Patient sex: M
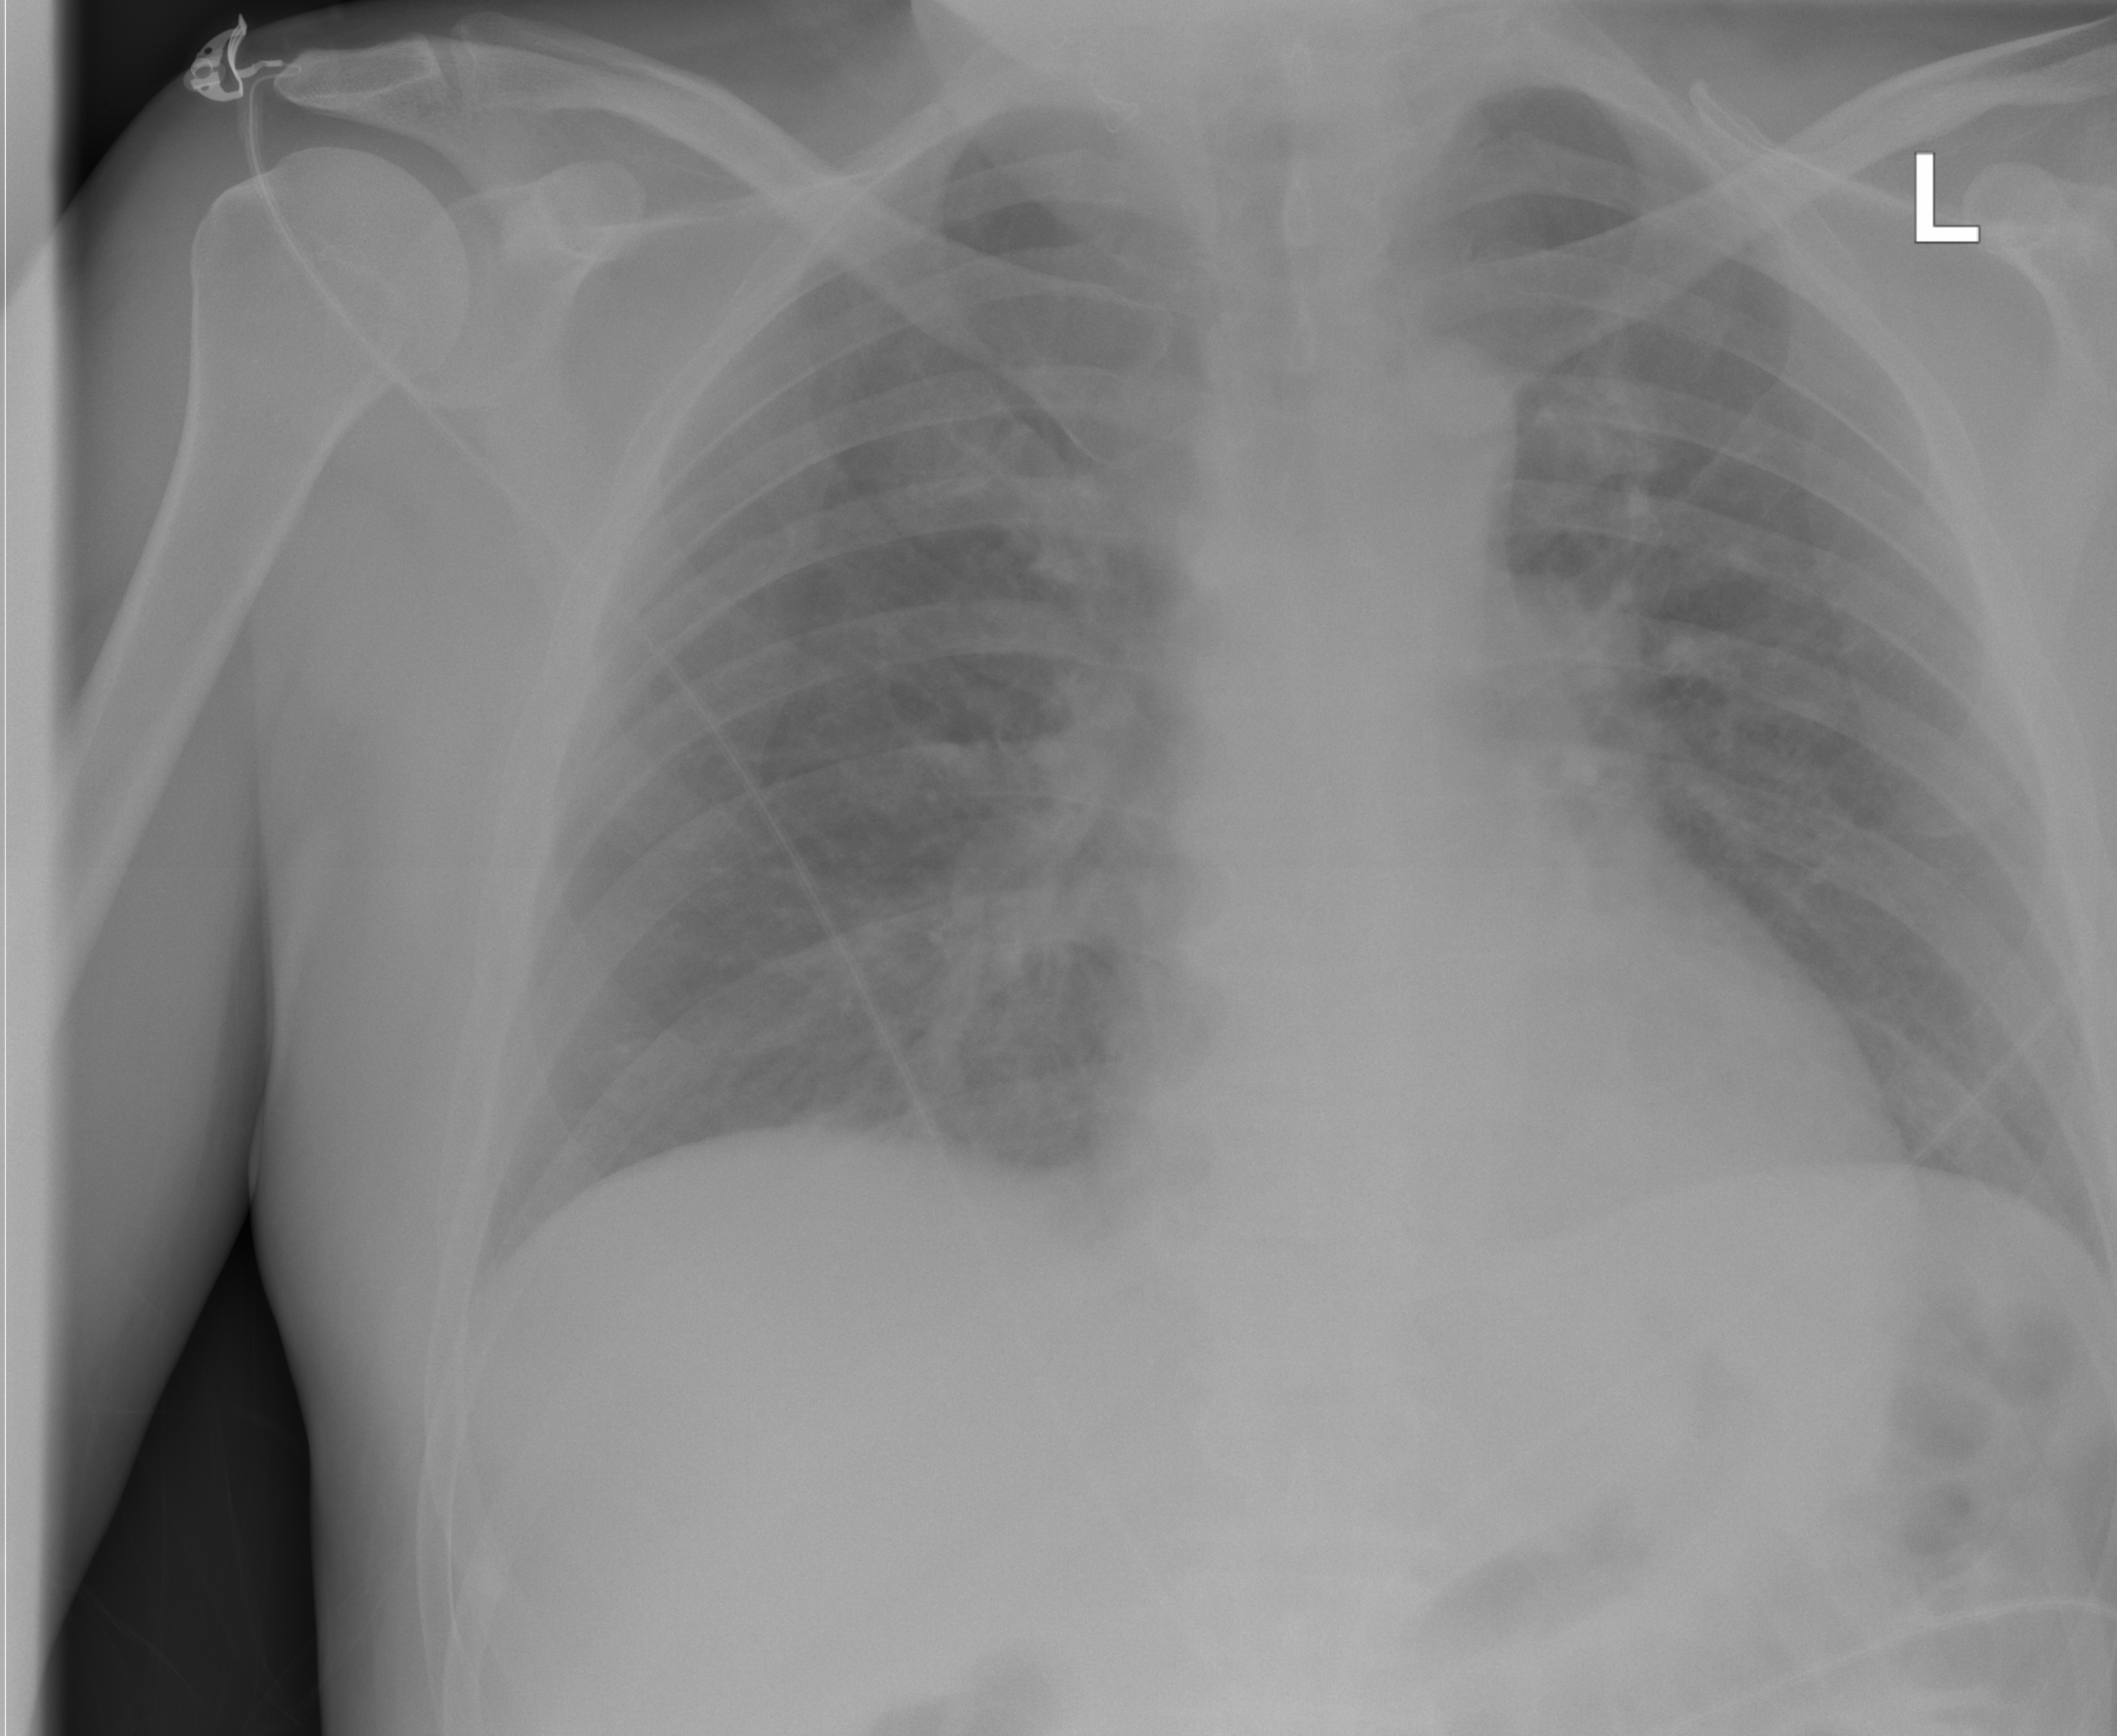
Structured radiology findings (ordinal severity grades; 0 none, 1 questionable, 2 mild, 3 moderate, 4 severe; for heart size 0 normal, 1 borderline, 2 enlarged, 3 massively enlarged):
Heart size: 0
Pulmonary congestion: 0
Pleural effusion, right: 0
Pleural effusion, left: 0
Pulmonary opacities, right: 0
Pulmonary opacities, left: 0
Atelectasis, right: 2
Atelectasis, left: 0